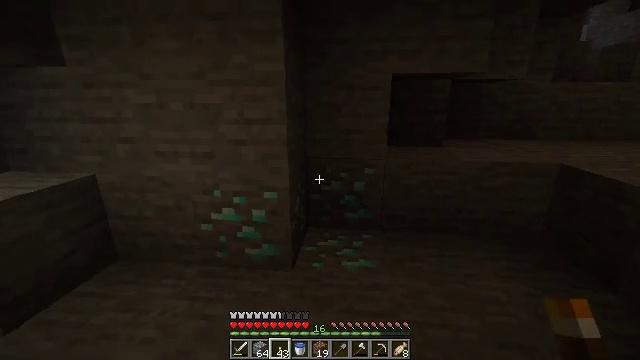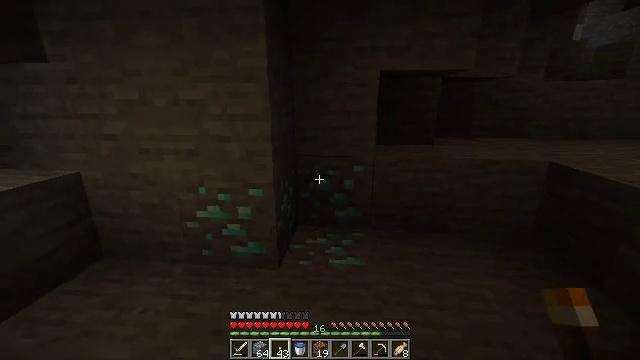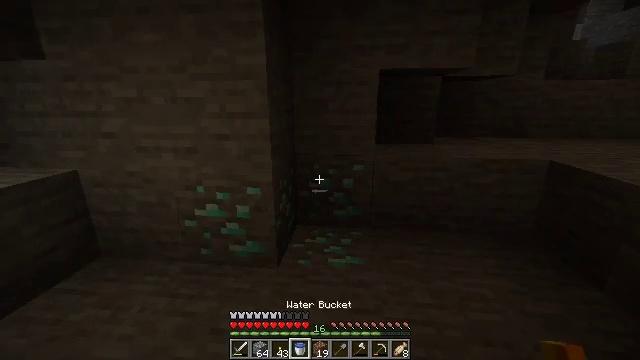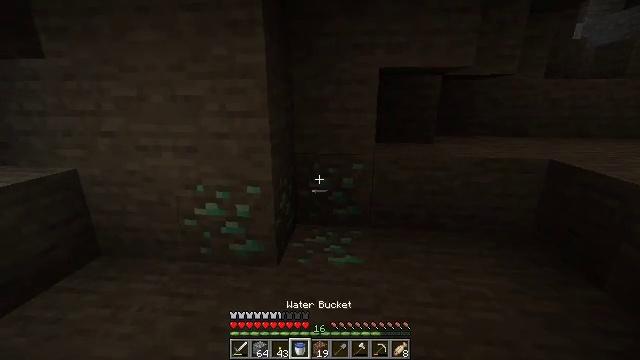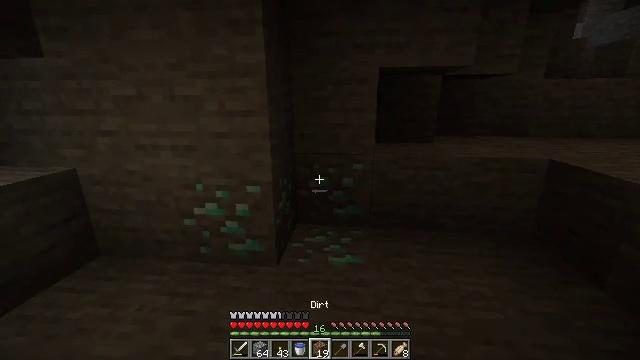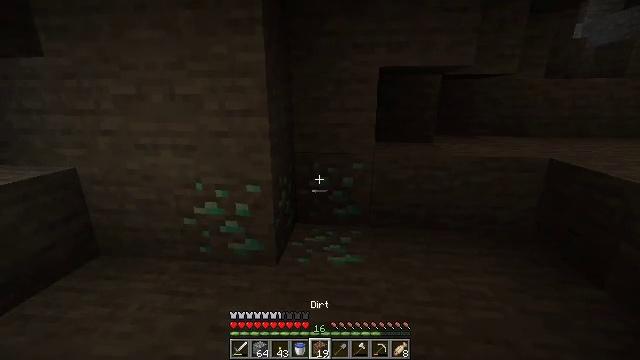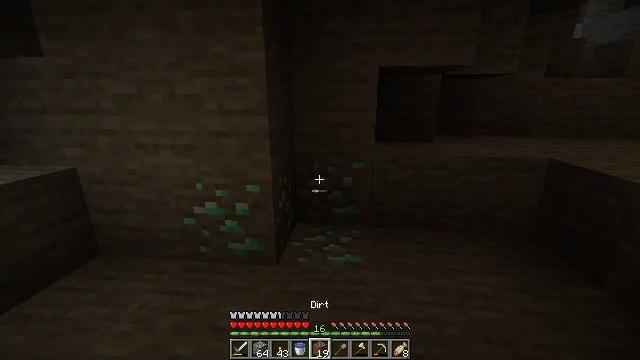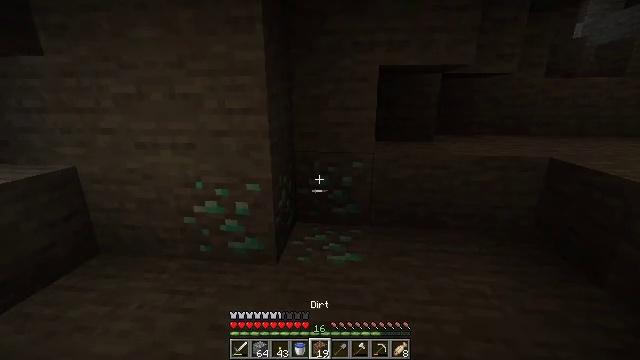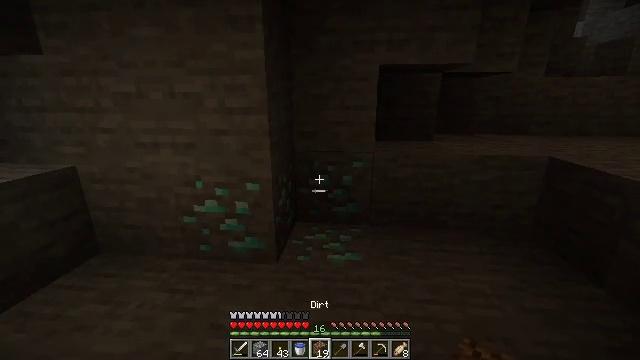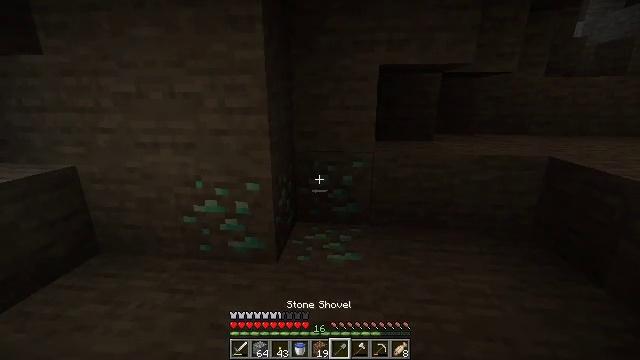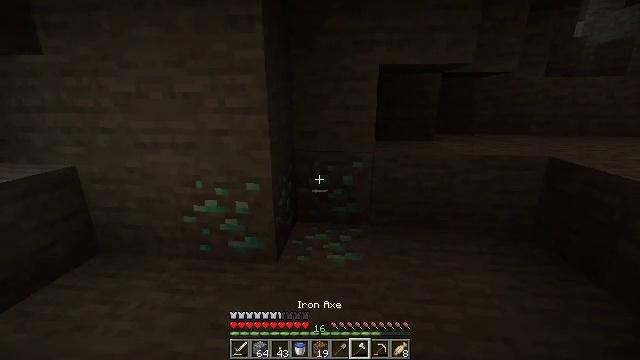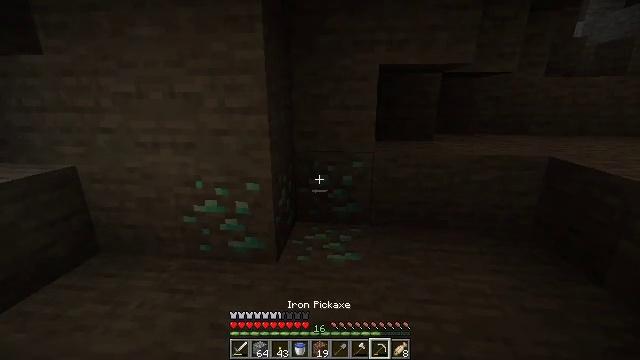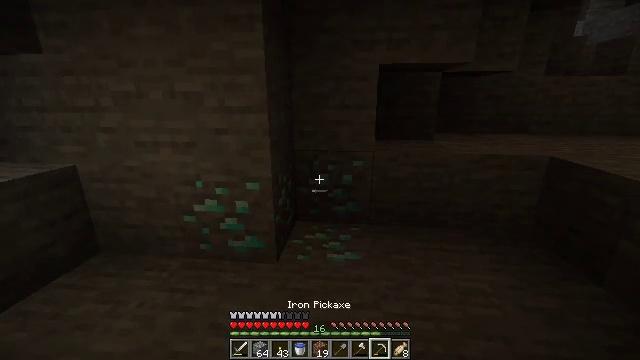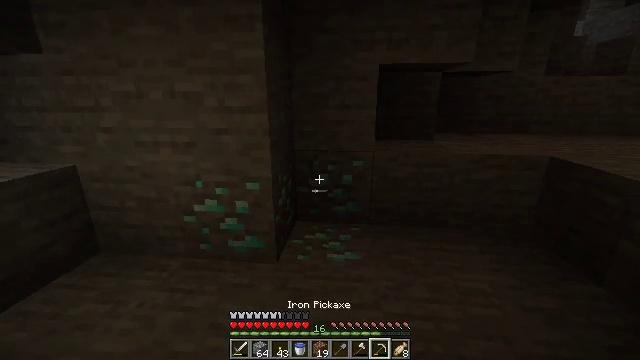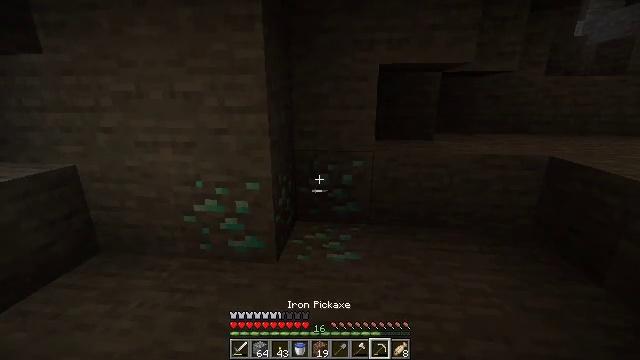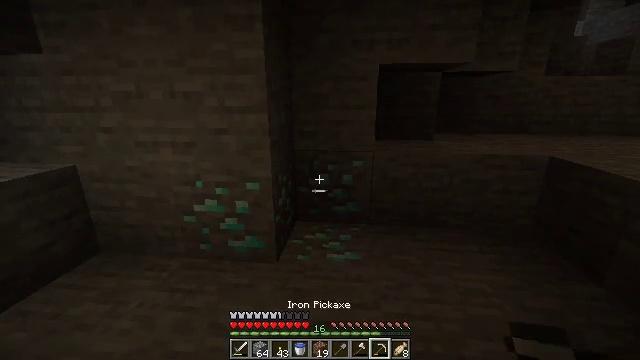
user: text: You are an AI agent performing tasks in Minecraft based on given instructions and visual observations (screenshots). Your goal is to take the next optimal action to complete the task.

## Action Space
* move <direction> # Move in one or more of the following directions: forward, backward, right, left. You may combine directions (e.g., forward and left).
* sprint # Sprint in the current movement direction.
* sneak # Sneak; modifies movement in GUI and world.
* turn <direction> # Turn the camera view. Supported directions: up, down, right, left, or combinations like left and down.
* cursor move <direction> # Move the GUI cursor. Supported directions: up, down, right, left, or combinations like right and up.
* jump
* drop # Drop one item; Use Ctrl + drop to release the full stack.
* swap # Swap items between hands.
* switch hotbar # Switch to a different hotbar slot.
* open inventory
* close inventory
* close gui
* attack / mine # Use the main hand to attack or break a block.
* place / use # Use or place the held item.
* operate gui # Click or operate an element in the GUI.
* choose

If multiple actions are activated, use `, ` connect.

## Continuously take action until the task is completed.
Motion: motion action
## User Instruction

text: Drop an azure bluet.
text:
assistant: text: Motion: no_op
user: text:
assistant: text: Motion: no_op
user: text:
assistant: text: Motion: no_op
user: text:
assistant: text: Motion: no_op
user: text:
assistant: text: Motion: no_op
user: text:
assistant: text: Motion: no_op
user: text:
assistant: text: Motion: no_op
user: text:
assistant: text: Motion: no_op
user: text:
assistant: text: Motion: no_op
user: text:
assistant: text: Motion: no_op
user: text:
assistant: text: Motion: no_op
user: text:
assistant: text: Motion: no_op
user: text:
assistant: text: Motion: no_op
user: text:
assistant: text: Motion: no_op
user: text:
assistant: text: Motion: no_op
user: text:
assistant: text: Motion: no_op
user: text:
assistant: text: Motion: no_op
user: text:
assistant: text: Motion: open inventory
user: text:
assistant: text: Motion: open inventory
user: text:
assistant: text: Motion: cursor move left and down, open inventory
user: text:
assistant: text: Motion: open inventory
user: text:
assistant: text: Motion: no_op
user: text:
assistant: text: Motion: no_op
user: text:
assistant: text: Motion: no_op
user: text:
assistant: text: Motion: no_op
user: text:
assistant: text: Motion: no_op
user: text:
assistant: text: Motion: no_op
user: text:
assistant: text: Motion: no_op
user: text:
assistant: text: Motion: no_op
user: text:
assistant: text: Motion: no_op